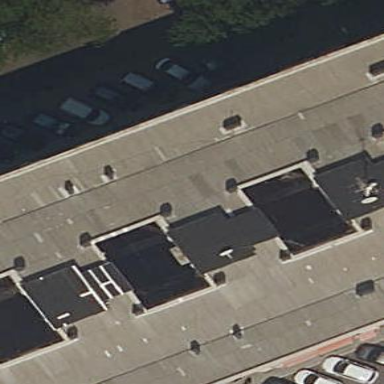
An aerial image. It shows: Image showing building with apartments.